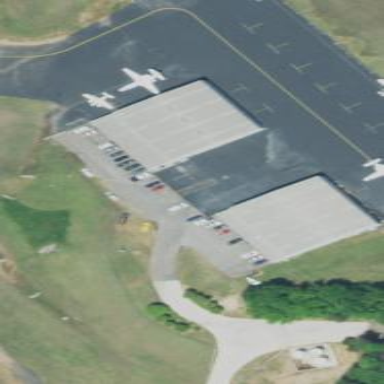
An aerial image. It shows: Apron paved with asphalt at the airport.